Field crop: tomato
Growth stage: 1
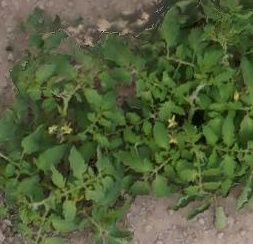
Species: tomato